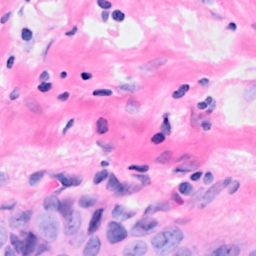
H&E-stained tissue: Breast